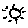
Label: sun